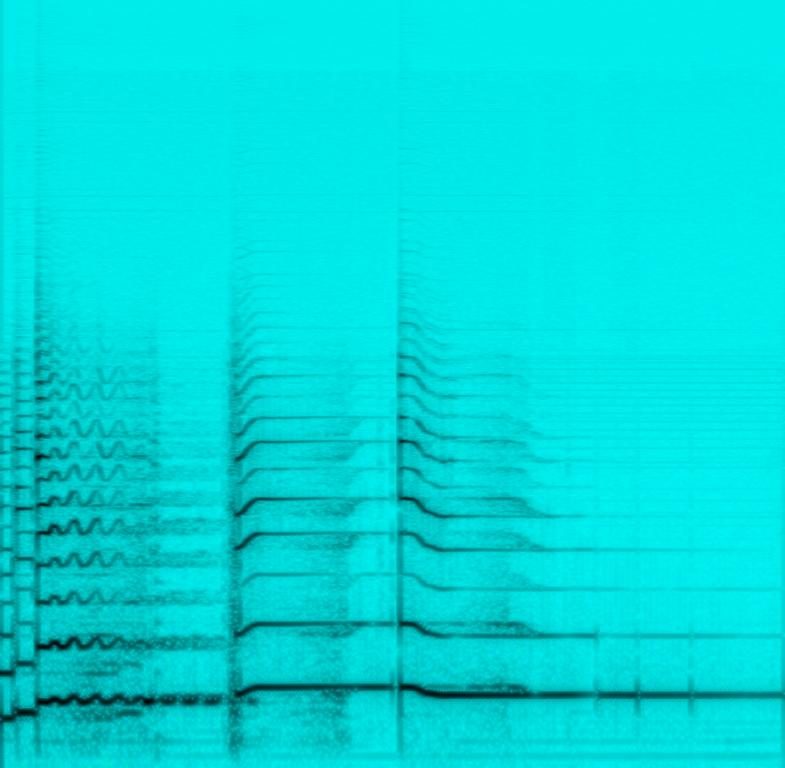
This is a gear showcase jam. The electric guitar is being played initially without and then with the effect of a reverb pedal. There is a groovy feel to the solo that is being played. This piece can be sampled to be used as an advertisement jingle or to be used in beat-making.